Interaction volume radius: 10 \u00c5
Interaction volume height: 35 \u00c5
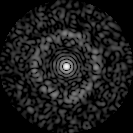
Disorder parameter: 0.844